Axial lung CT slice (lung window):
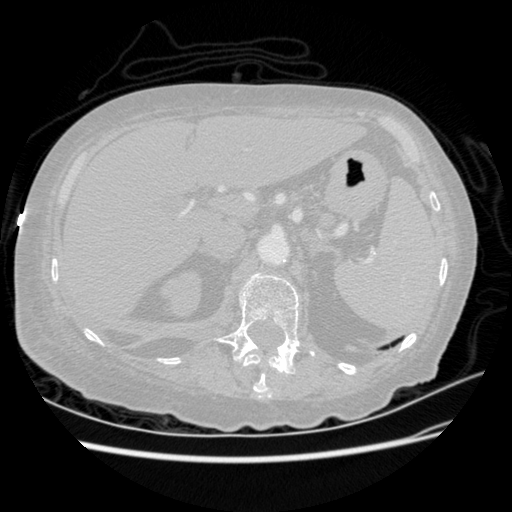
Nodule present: no